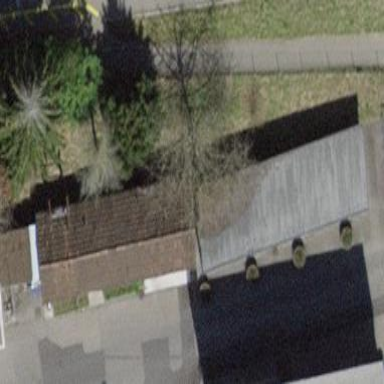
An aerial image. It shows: Bicycle parking facility located on the roof of building.